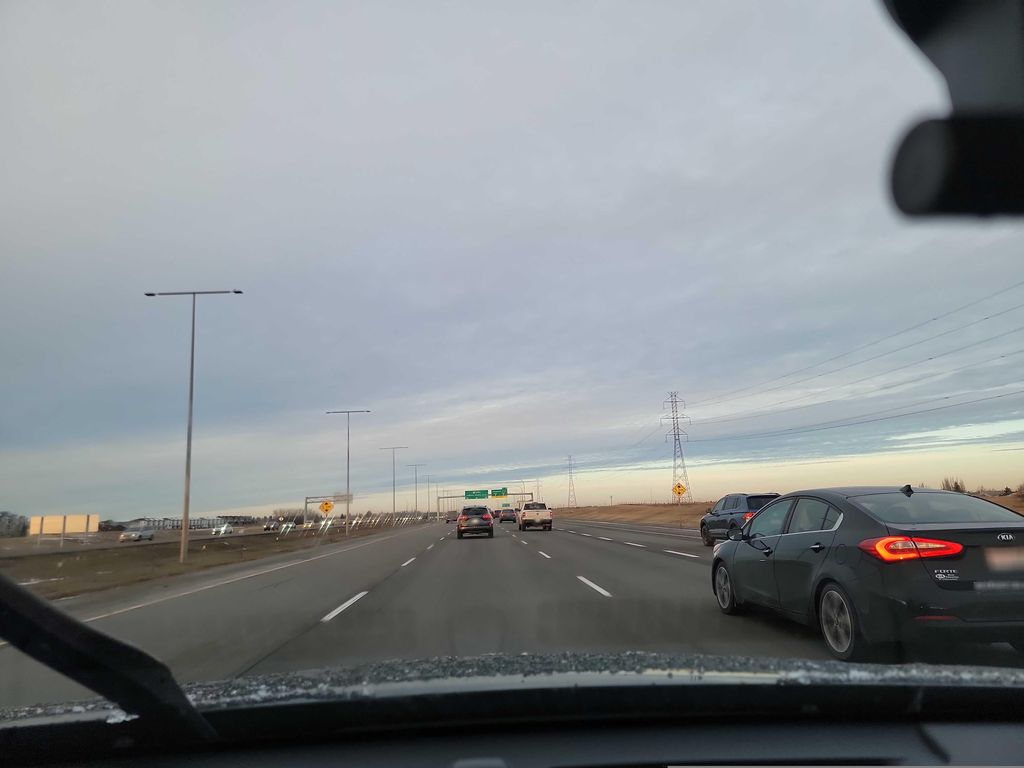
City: edmonton